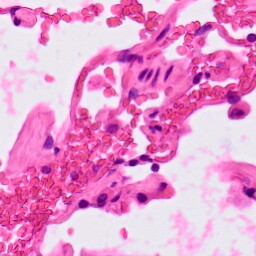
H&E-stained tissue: Lung